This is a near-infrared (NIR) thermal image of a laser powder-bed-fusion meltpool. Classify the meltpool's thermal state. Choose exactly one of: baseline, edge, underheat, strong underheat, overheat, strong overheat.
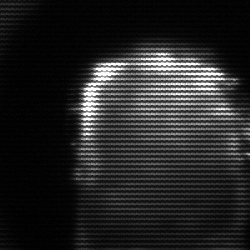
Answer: baseline